Group 1:
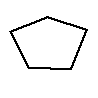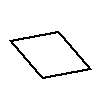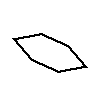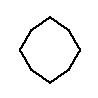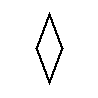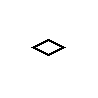
Group 2:
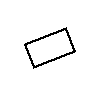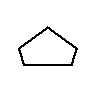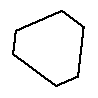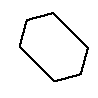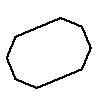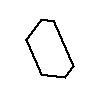
Rule separating the two groups: All sides are equal vs. all angles are equal.
Concepts: angle, length_line_or_curve, same, same_feature
Author: Aaron David Fairbanks